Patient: sex M, age 60
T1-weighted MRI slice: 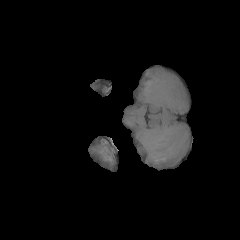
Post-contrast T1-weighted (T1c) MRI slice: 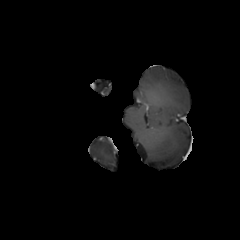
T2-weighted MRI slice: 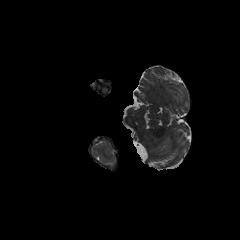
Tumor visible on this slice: no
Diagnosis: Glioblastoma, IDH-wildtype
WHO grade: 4